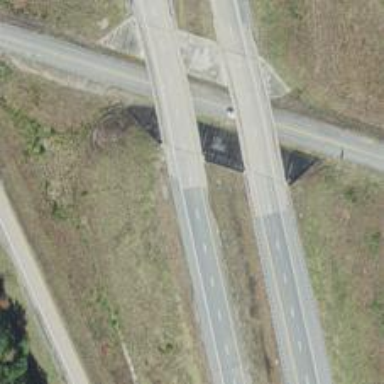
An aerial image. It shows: Beam-structured bridge on motorway.